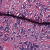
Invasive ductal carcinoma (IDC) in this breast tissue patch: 1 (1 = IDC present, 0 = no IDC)